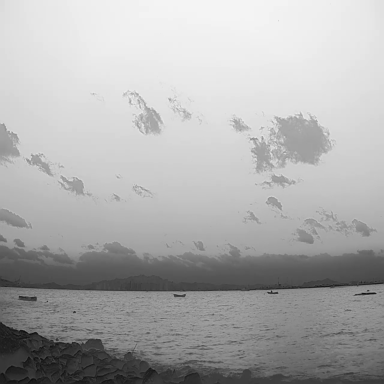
There are three bulk_carriers in the infrared image.